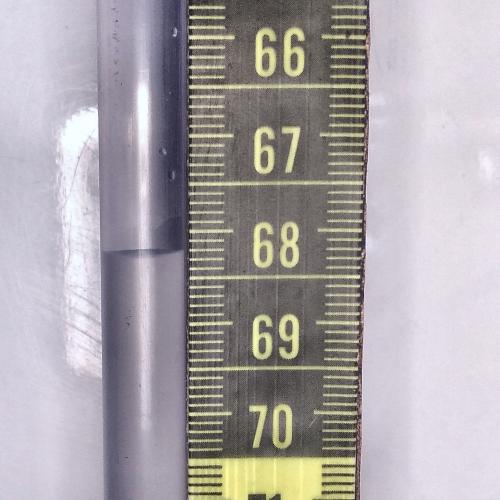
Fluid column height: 68.2 cm